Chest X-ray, PA view. Patient: 53 years old, sex M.
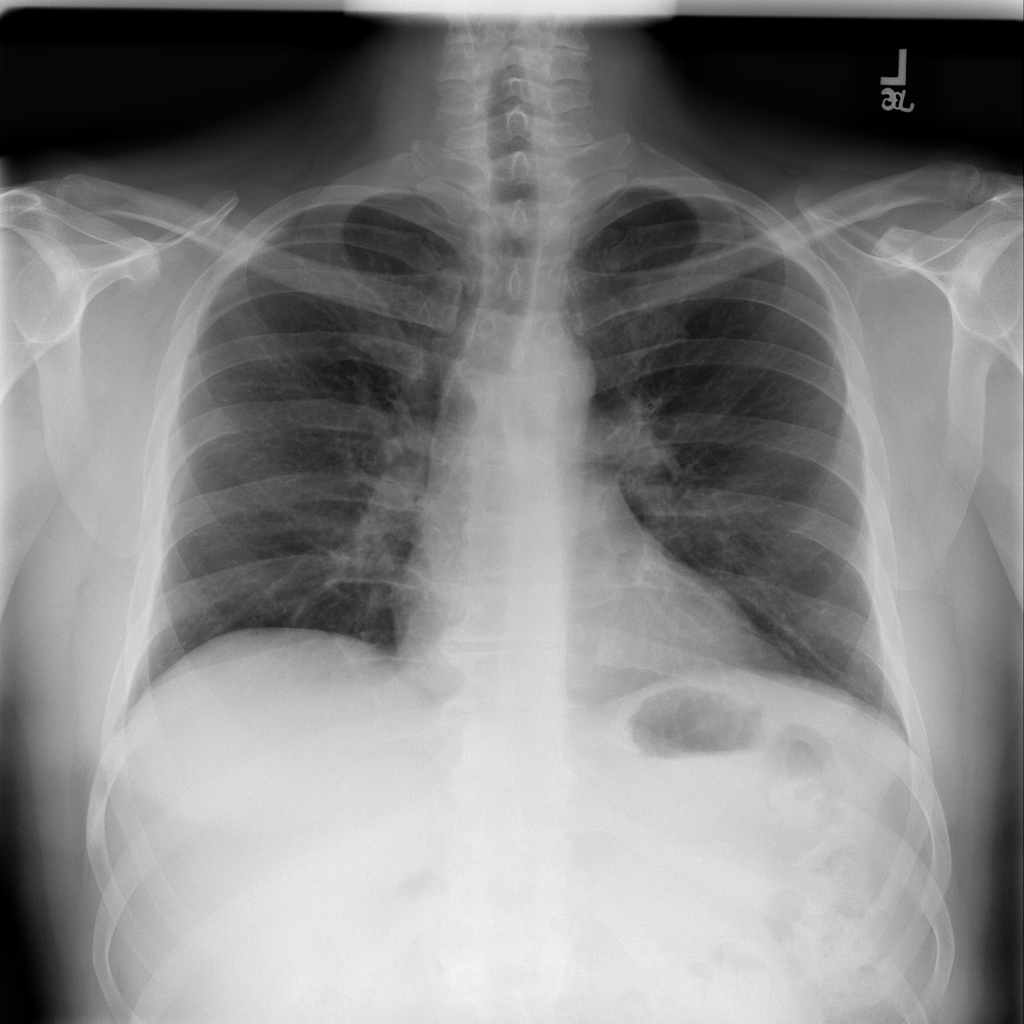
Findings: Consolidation